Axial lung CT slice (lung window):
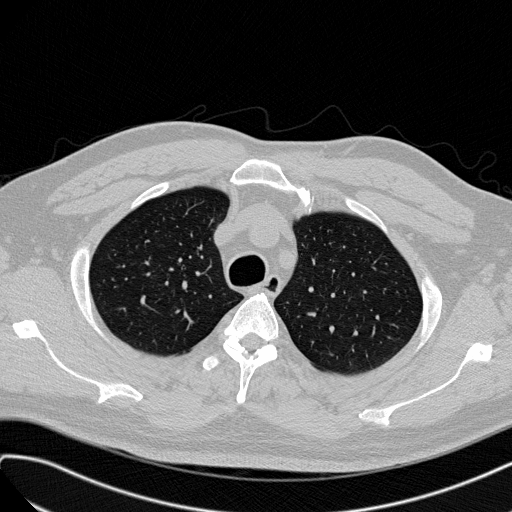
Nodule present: no